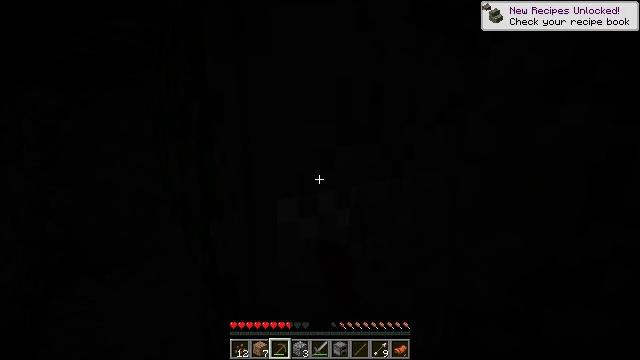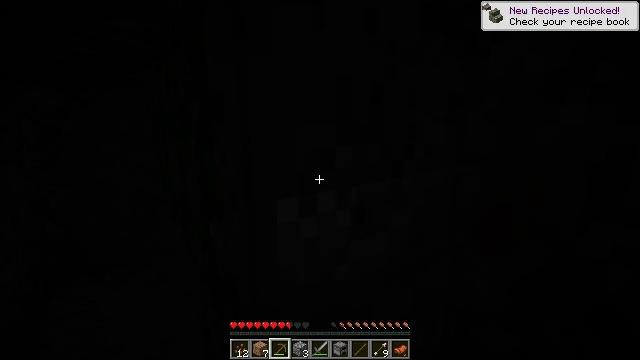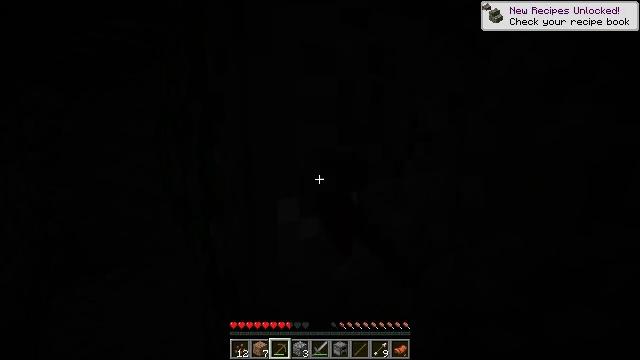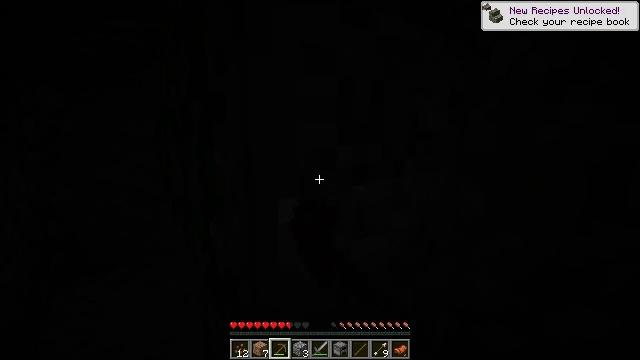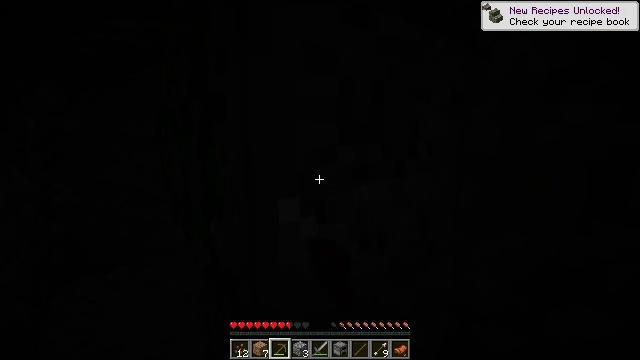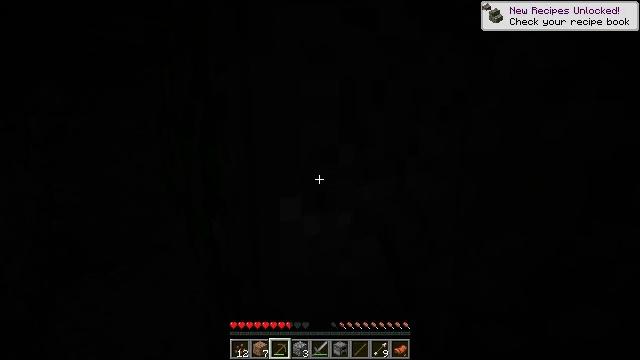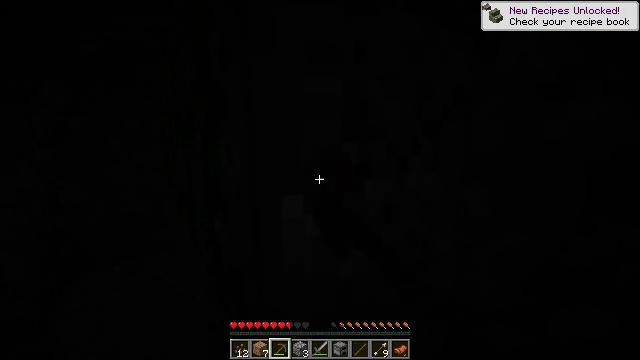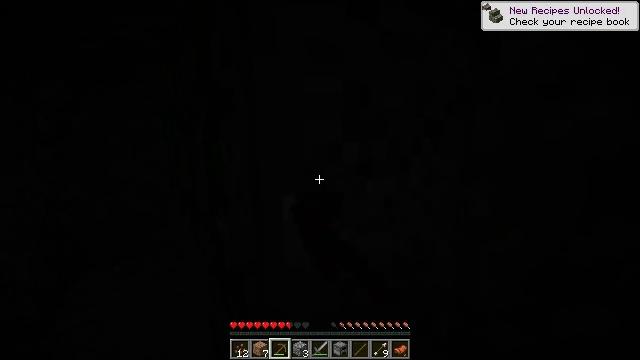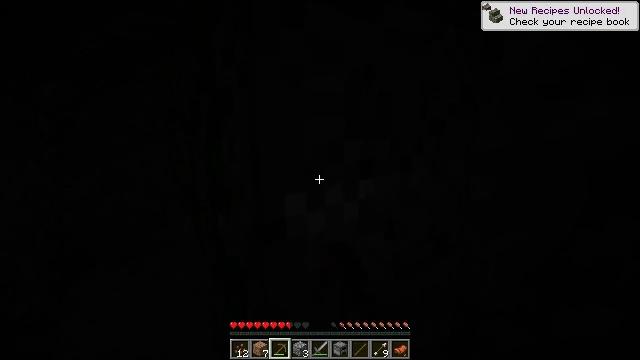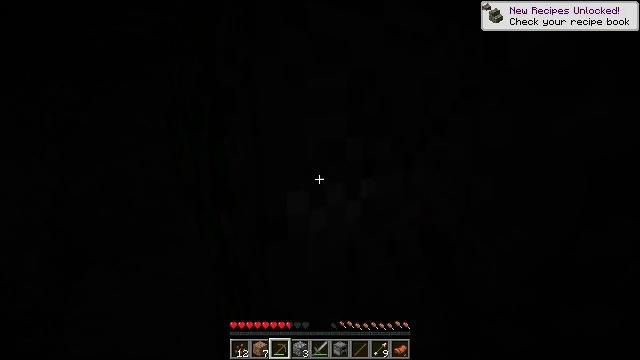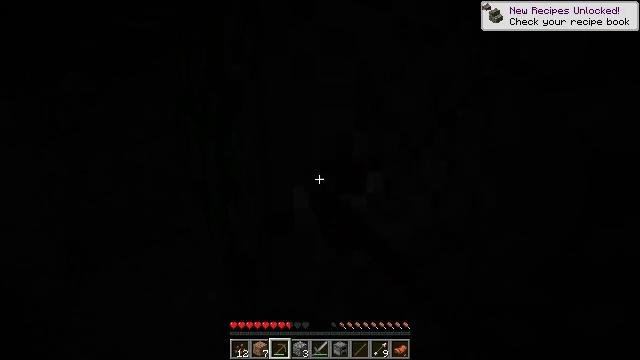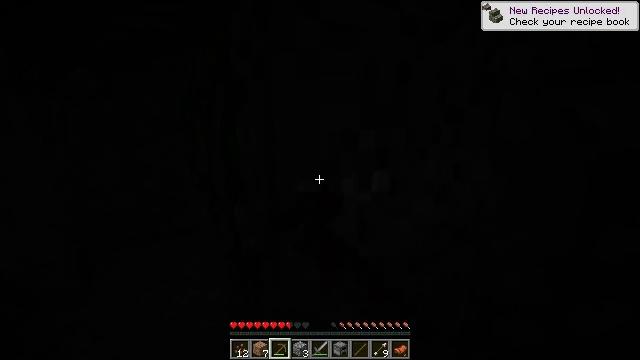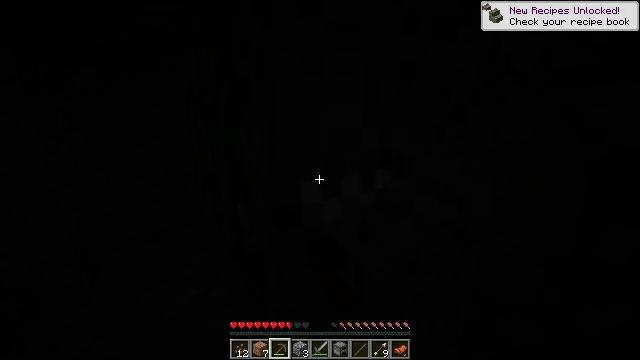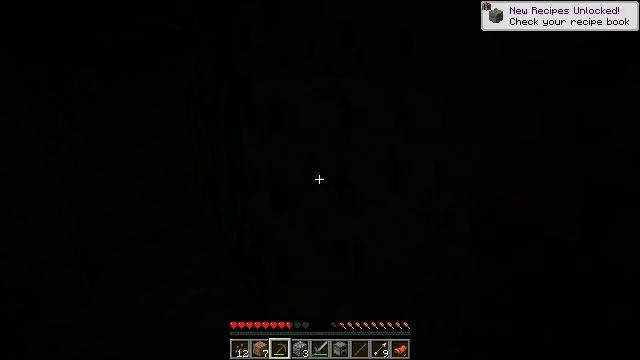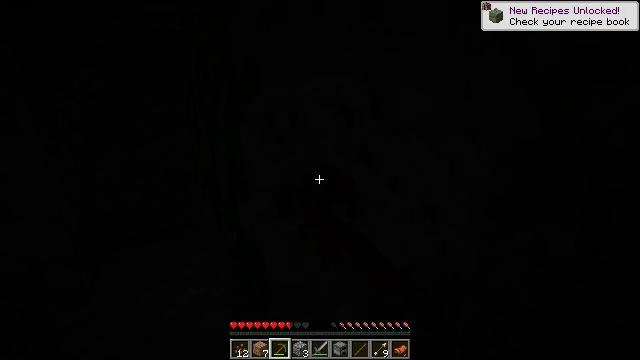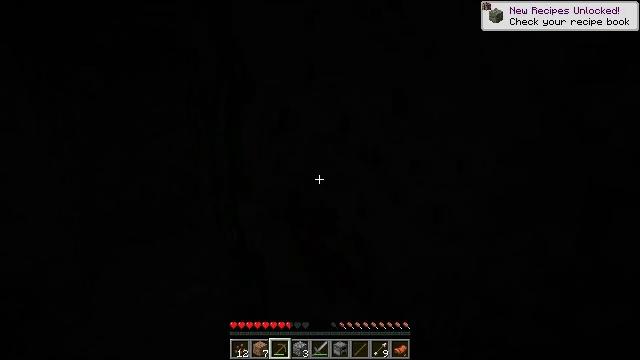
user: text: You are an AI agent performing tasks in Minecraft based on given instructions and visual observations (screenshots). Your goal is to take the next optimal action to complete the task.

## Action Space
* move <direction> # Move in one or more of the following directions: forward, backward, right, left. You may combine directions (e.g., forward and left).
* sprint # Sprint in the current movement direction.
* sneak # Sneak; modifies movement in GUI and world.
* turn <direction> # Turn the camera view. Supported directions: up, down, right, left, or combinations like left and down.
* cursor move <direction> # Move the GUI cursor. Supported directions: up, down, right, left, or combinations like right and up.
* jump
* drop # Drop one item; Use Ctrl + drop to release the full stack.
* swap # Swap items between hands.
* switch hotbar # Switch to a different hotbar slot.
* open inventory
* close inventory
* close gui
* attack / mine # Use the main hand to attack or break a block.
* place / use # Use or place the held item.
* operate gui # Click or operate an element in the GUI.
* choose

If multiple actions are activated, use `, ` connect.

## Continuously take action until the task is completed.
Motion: motion action
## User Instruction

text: Collect the dispenser for reuse.
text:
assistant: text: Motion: attack / mine
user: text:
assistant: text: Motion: attack / mine
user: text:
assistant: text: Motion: attack / mine
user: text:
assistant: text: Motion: attack / mine
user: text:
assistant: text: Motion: attack / mine
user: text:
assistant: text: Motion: attack / mine
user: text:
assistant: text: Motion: attack / mine
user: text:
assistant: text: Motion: attack / mine
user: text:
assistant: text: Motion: attack / mine
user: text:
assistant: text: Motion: turn left and down, attack / mine
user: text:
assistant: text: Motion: turn left, attack / mine
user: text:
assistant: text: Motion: attack / mine
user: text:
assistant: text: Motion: attack / mine
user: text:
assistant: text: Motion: attack / mine
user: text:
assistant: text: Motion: attack / mine
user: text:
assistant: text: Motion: attack / mine
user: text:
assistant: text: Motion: attack / mine
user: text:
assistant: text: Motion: attack / mine